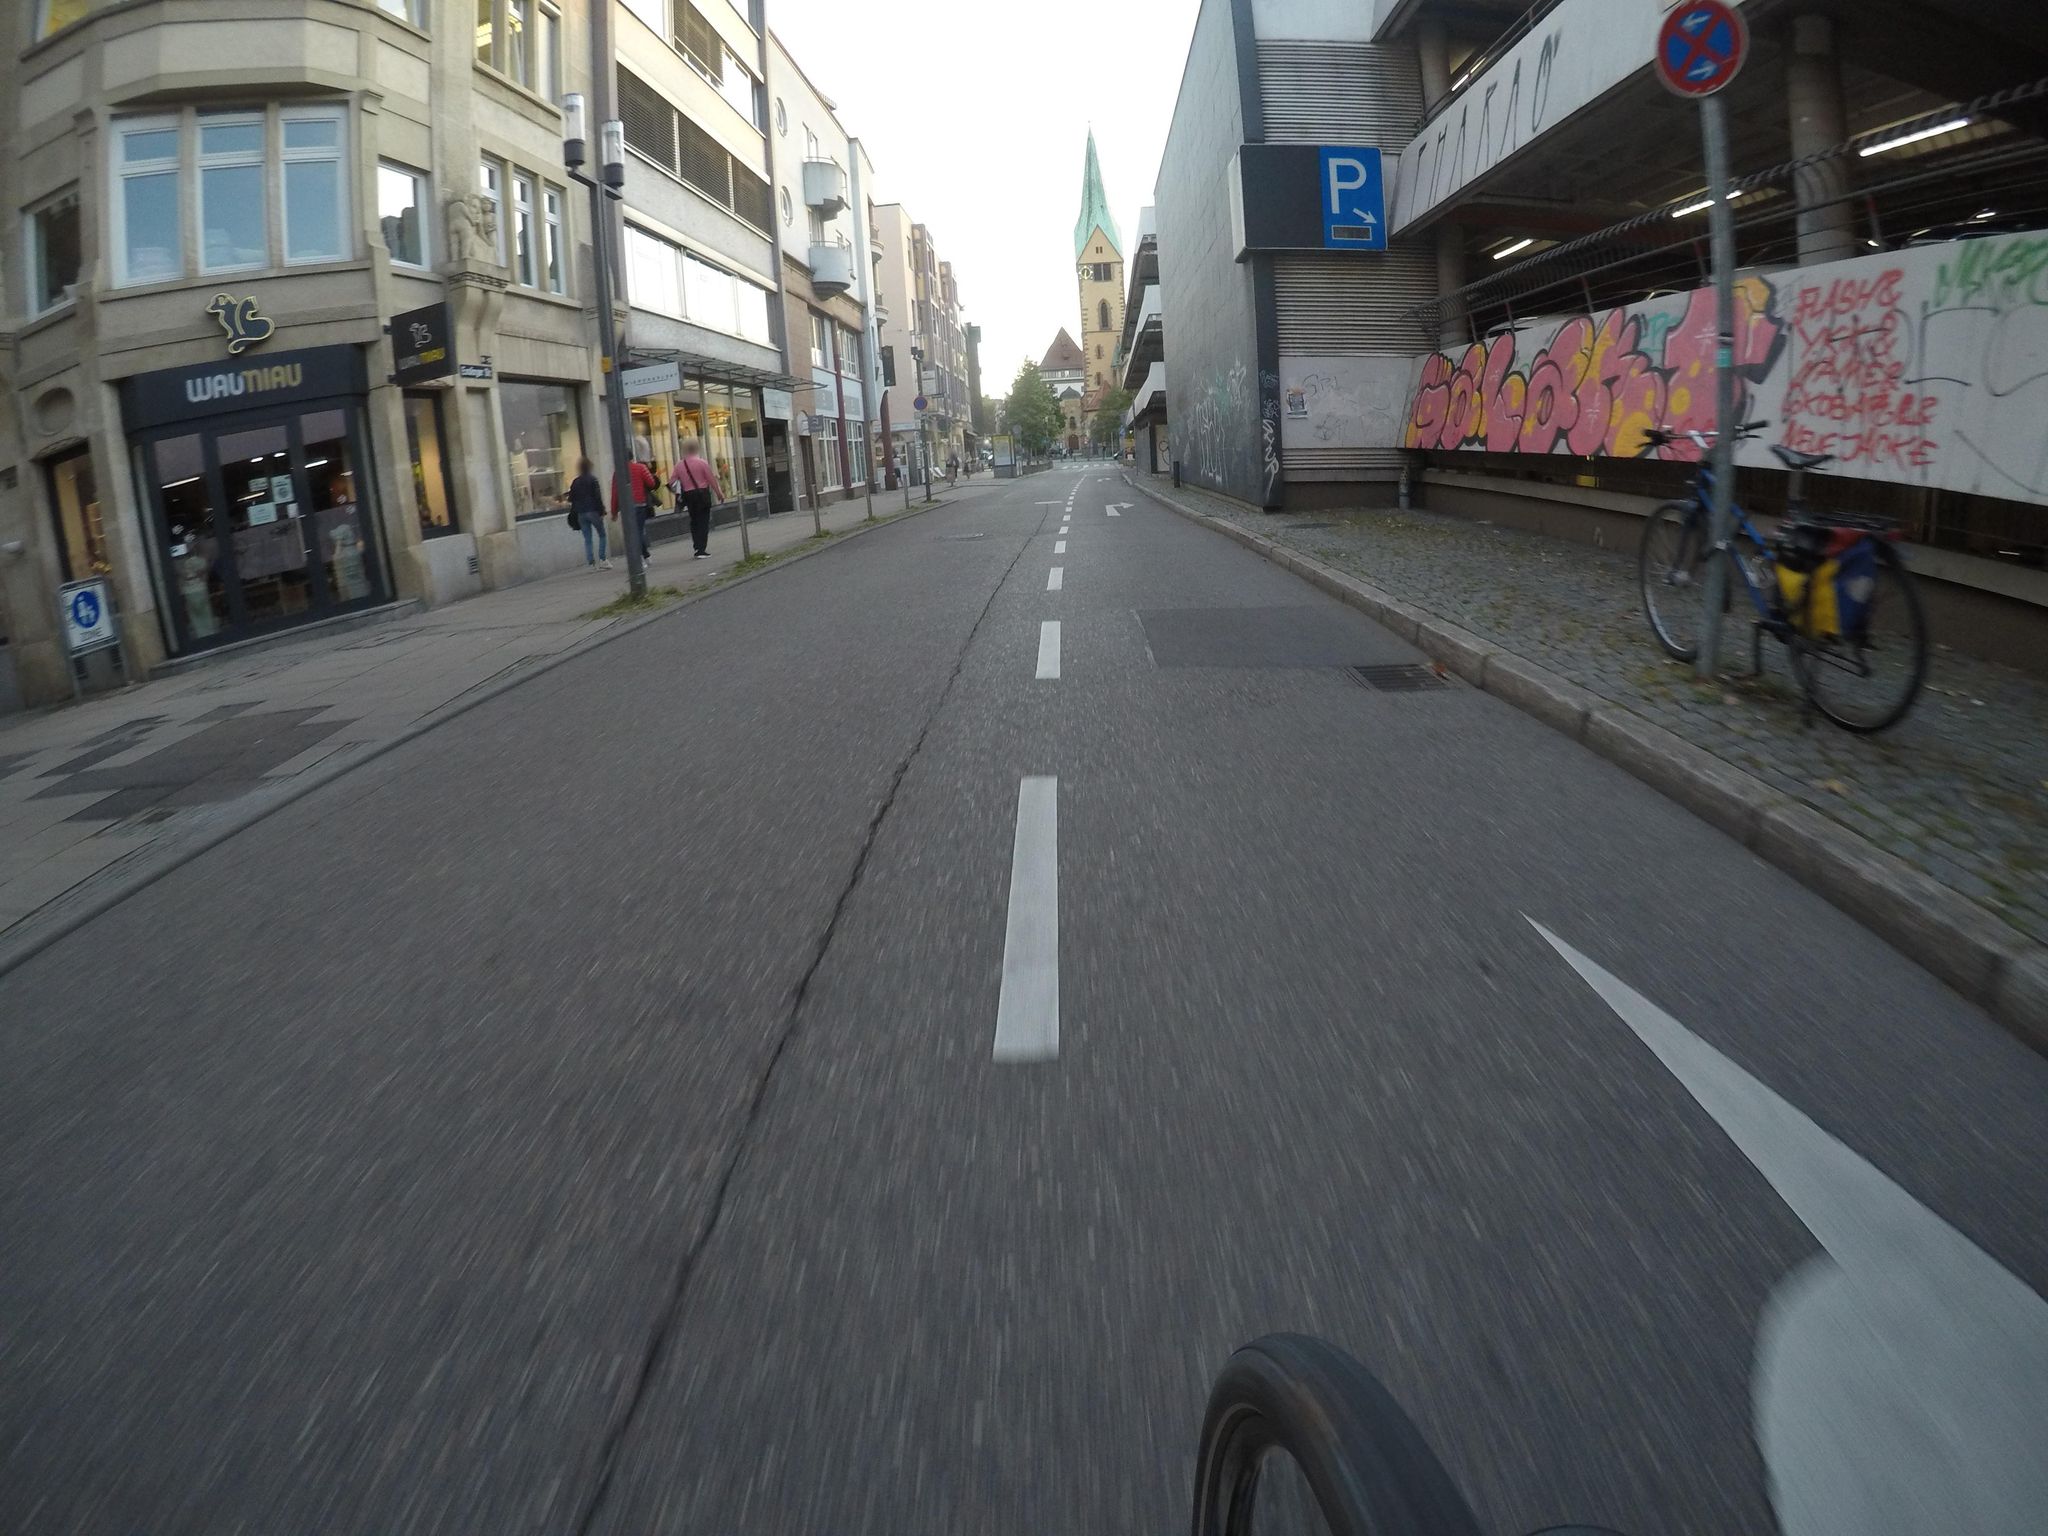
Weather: clear
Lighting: day
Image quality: good
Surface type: cycling surface
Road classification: residential
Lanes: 2
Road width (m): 5.6
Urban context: urban centre
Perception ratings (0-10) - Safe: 1.69, Lively: 8.54, Beautiful: 7.56, Boring: 2.28, Depressing: 3.94, Wealthy: 5.49